Field crop: maize
Growth stage: 2
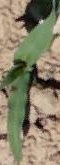
Species: maize